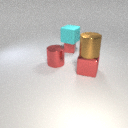
small red rubber cube below large cyan rubber cube